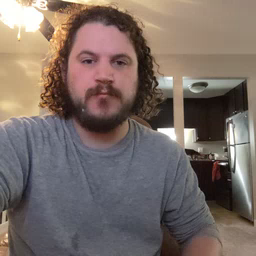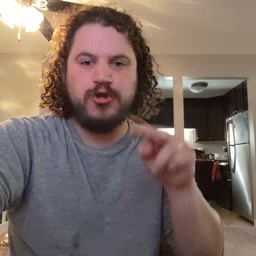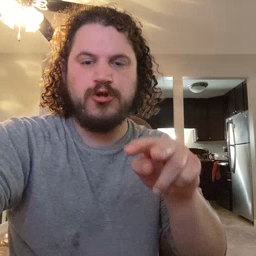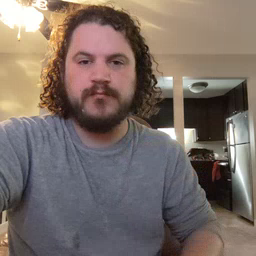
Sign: look